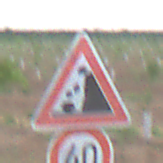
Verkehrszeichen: SteinschlagRechts
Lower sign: Geschwindigkeit40
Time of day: SunriseSunset
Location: Outdoor (Nature)
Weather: PartlyCloudy
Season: NotSpecified
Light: Natural